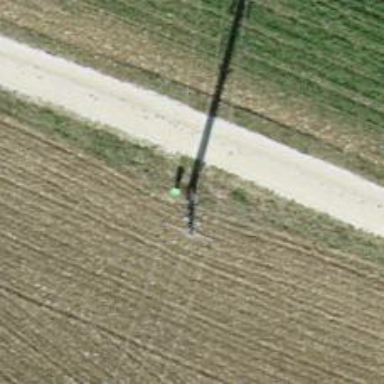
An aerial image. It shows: Concrete power pole.